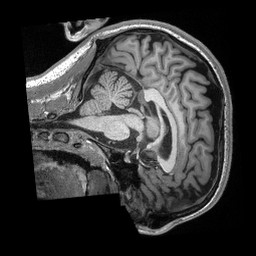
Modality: T1w
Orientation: sagittal
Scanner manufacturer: siemens
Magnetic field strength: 3 T
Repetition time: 2.3 s
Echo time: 0.00308 s